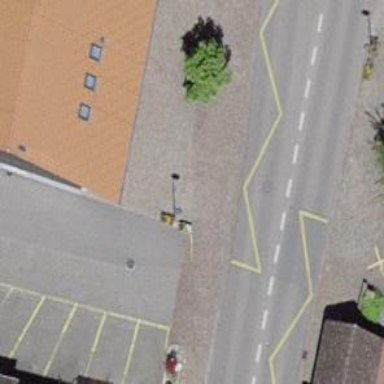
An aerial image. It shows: Bus stop with platform for public transport.